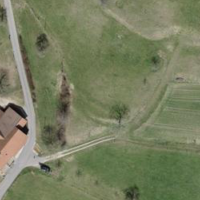
EUNIS habitat code: 52
Species observed at this site:
Galium mollugo
Cardamine hirsuta